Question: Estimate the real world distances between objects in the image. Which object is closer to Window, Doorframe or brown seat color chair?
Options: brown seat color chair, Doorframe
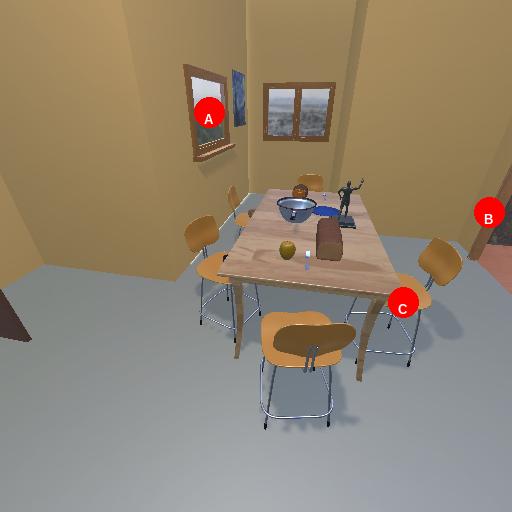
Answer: brown seat color chair